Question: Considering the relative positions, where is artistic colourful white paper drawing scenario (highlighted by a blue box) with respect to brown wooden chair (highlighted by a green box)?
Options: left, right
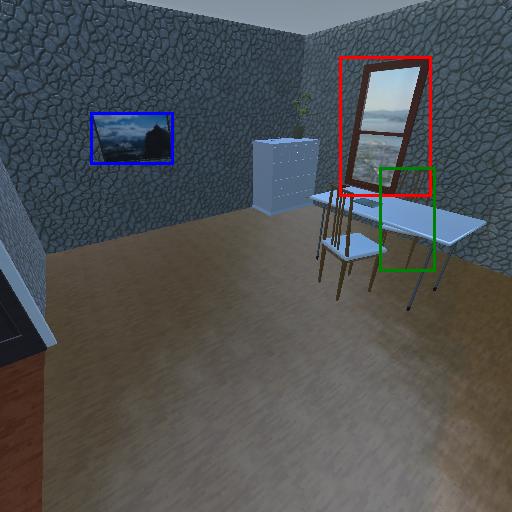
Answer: left